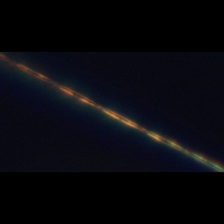
Taxon: Psuedo-nitzschia
Group: Diatoms